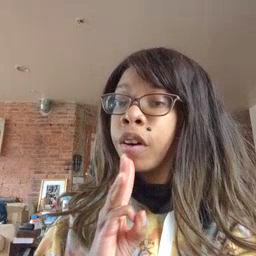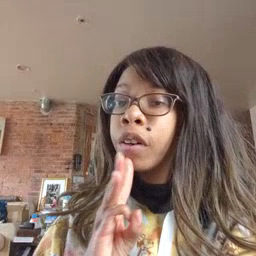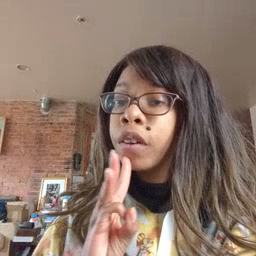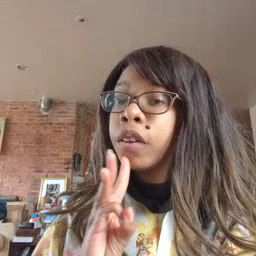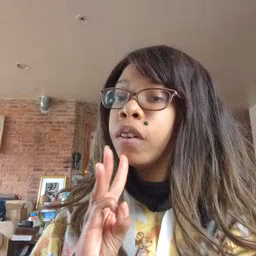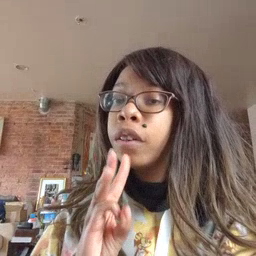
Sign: water